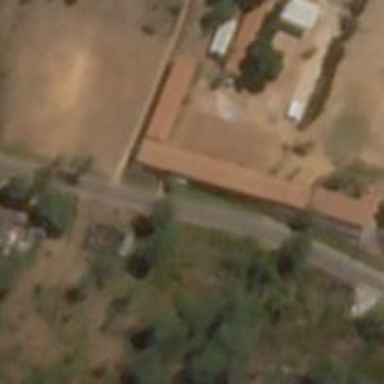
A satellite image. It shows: School.